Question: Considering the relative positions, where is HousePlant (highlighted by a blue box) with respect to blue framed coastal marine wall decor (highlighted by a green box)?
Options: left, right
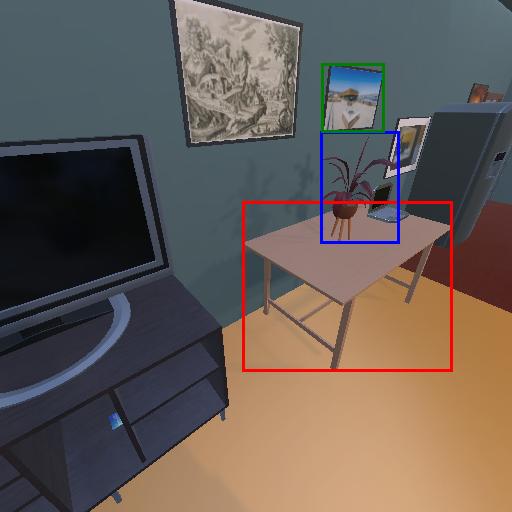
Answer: left